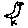
Label: bird